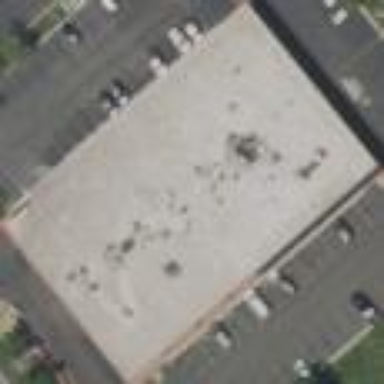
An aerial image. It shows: Commercial building.